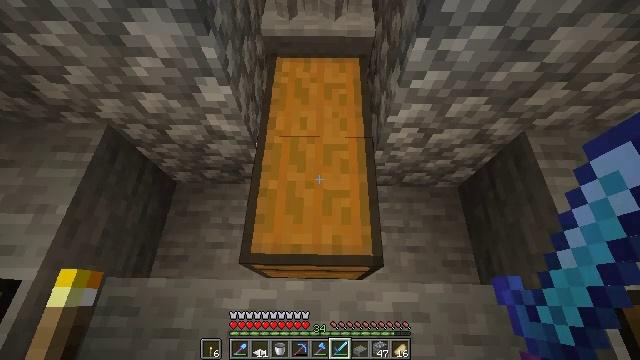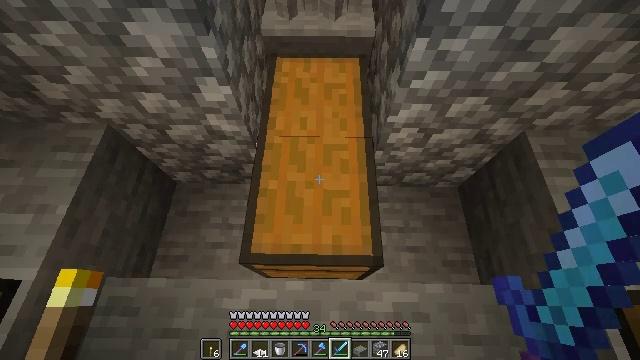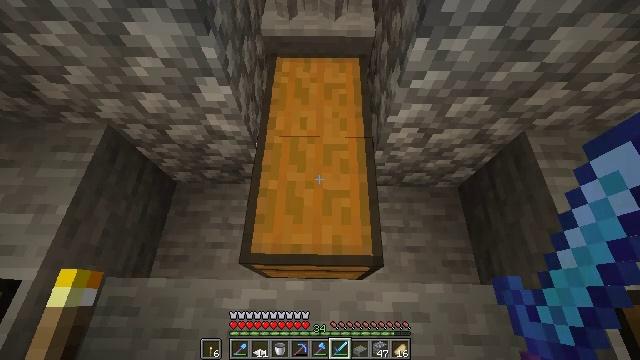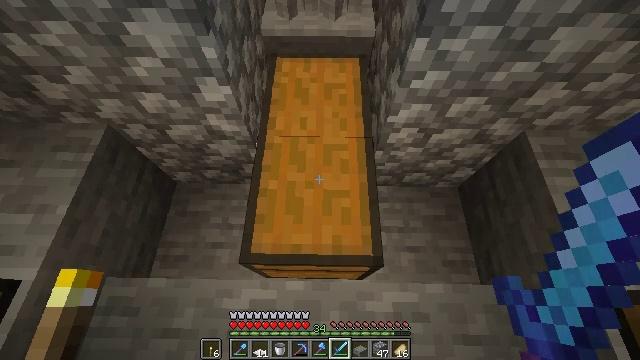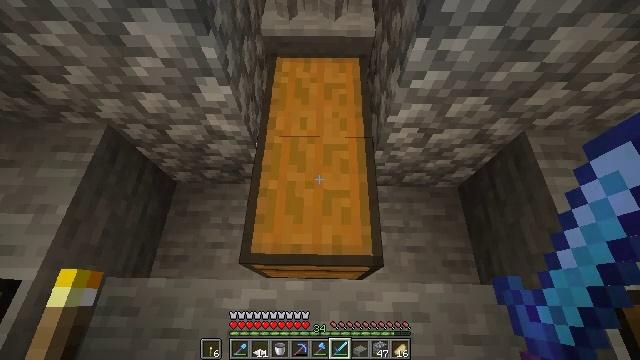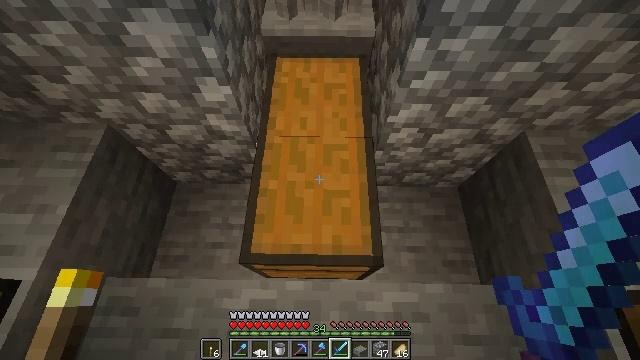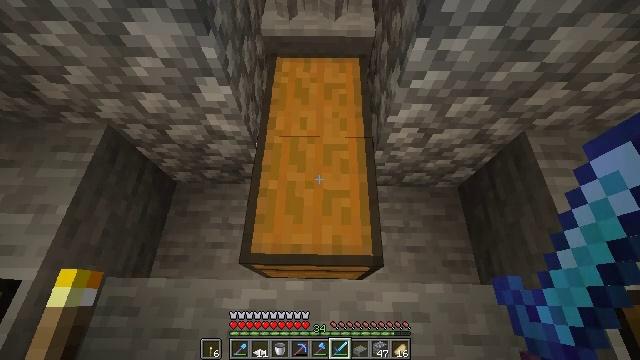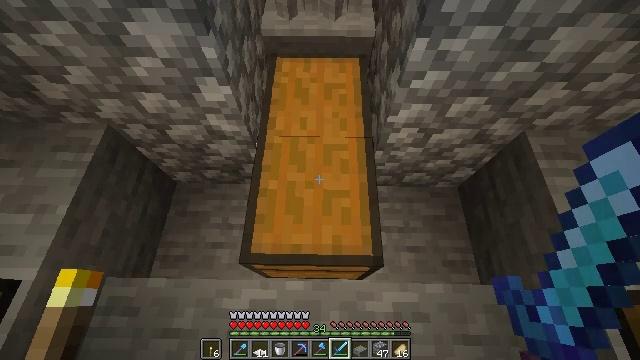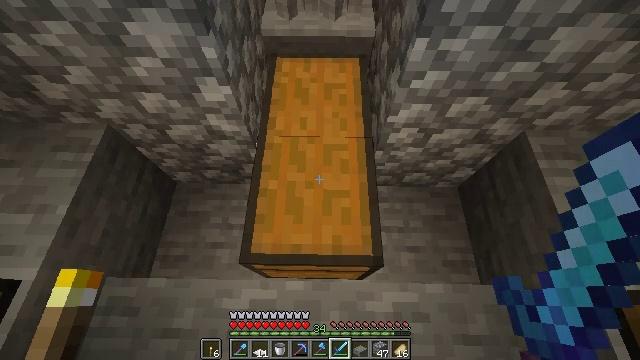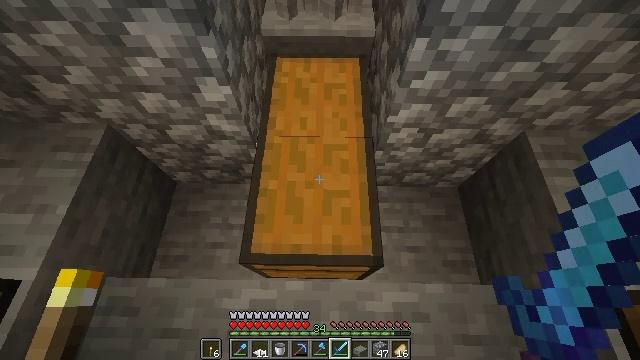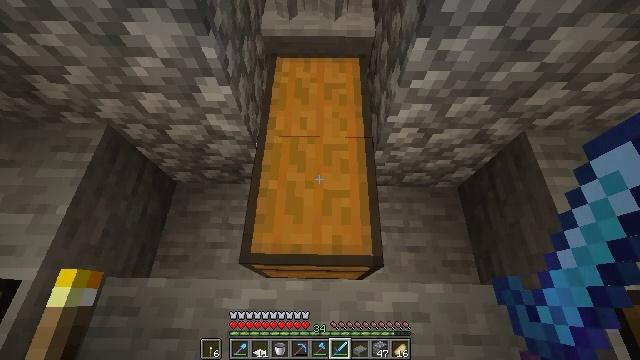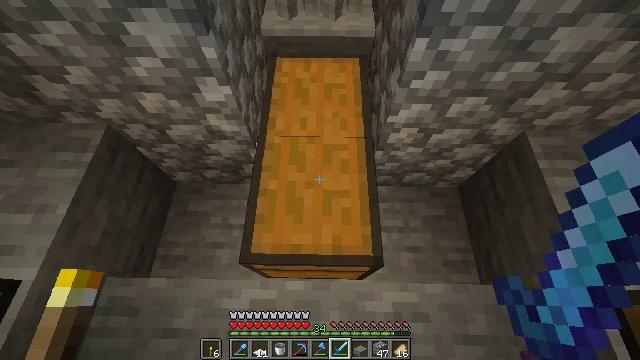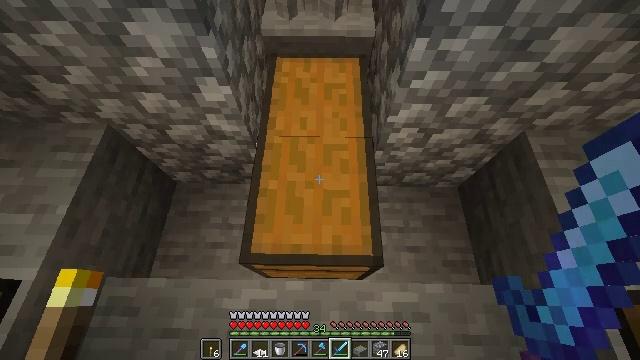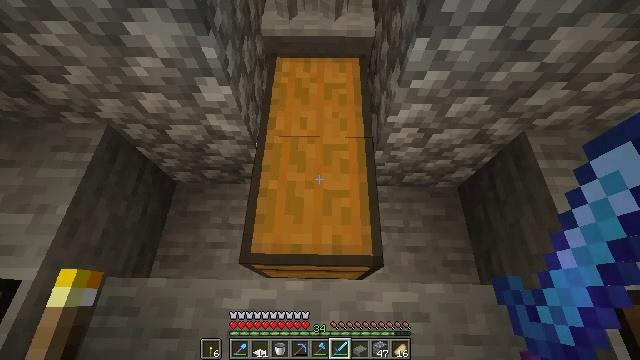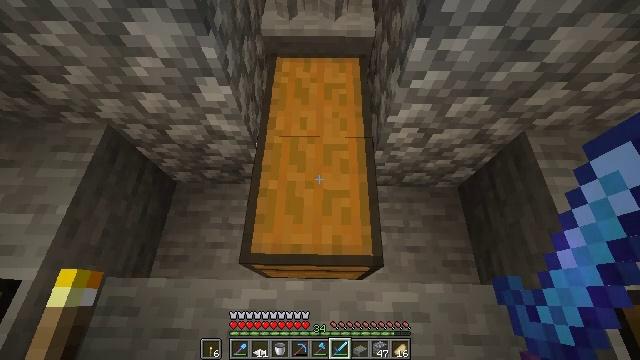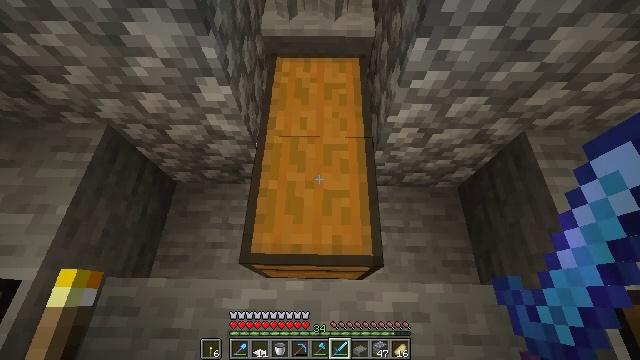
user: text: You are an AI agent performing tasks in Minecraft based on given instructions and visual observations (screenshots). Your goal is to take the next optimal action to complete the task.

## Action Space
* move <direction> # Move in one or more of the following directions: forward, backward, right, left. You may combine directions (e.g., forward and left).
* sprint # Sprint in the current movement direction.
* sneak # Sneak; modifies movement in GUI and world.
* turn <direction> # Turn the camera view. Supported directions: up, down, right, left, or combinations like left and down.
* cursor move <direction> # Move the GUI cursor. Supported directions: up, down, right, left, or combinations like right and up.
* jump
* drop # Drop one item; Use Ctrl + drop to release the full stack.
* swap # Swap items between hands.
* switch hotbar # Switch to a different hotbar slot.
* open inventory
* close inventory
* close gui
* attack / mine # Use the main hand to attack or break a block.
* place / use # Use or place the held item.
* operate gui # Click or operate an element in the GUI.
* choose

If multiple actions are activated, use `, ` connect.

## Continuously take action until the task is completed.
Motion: motion action
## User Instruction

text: Drop a diamond sword.
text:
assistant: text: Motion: no_op
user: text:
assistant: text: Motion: no_op
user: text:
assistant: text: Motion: no_op
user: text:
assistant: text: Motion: no_op
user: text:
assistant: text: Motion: no_op
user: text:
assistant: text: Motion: no_op
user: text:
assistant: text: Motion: no_op
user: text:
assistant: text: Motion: no_op
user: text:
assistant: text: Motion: no_op
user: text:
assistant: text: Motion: no_op
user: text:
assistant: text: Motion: no_op
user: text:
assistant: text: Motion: no_op
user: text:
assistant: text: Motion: no_op
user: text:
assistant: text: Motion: no_op
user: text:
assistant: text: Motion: no_op
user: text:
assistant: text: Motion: no_op
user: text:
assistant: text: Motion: no_op
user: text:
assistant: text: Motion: no_op
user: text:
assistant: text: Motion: no_op
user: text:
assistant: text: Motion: no_op
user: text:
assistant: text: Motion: no_op
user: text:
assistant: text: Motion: no_op
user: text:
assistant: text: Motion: no_op
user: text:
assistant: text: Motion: no_op
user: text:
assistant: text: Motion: no_op
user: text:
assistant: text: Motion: no_op
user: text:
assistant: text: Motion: no_op
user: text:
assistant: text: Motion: no_op
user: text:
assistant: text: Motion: no_op
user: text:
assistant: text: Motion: no_op